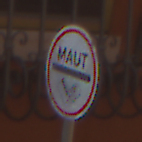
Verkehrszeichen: MautflichtigeStrecke
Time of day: MorningAfternoon
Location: Outdoor (Urban)
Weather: Clear
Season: NotSpecified
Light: Natural